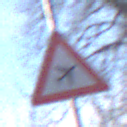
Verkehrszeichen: FlugbetriebLinks
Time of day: MorningAfternoon
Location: Outdoor (Nature)
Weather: PartlyCloudy
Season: NotSpecified
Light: Natural